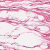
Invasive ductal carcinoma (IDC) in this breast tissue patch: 0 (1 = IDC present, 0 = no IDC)